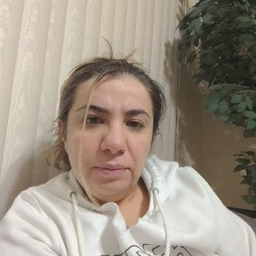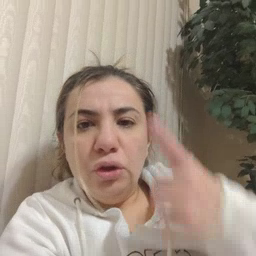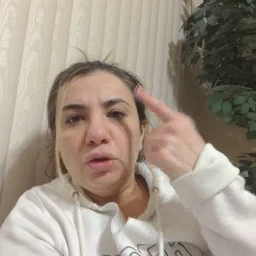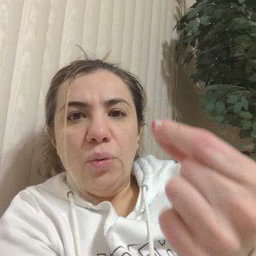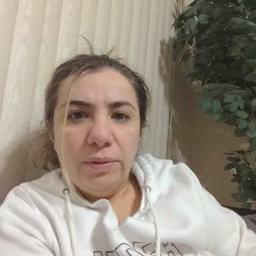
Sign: go